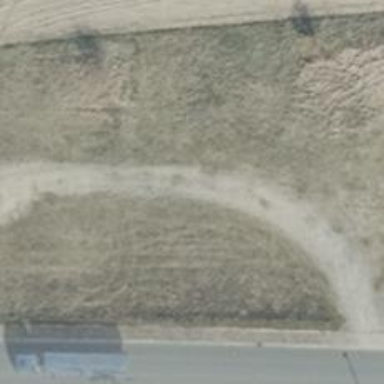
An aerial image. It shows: Service road with ground surface.